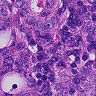
Metastatic tissue present: yes